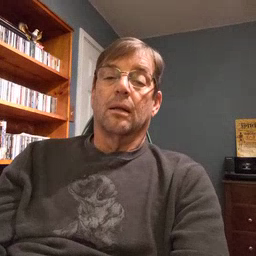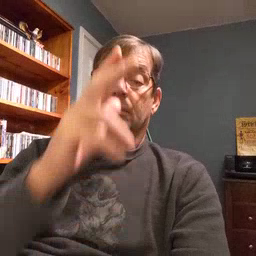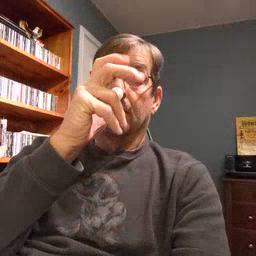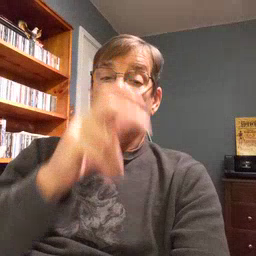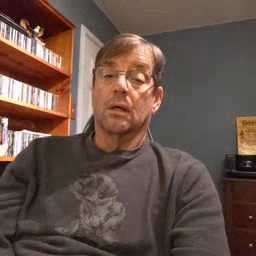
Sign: bug